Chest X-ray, AP view. Patient: 43 years old, sex M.
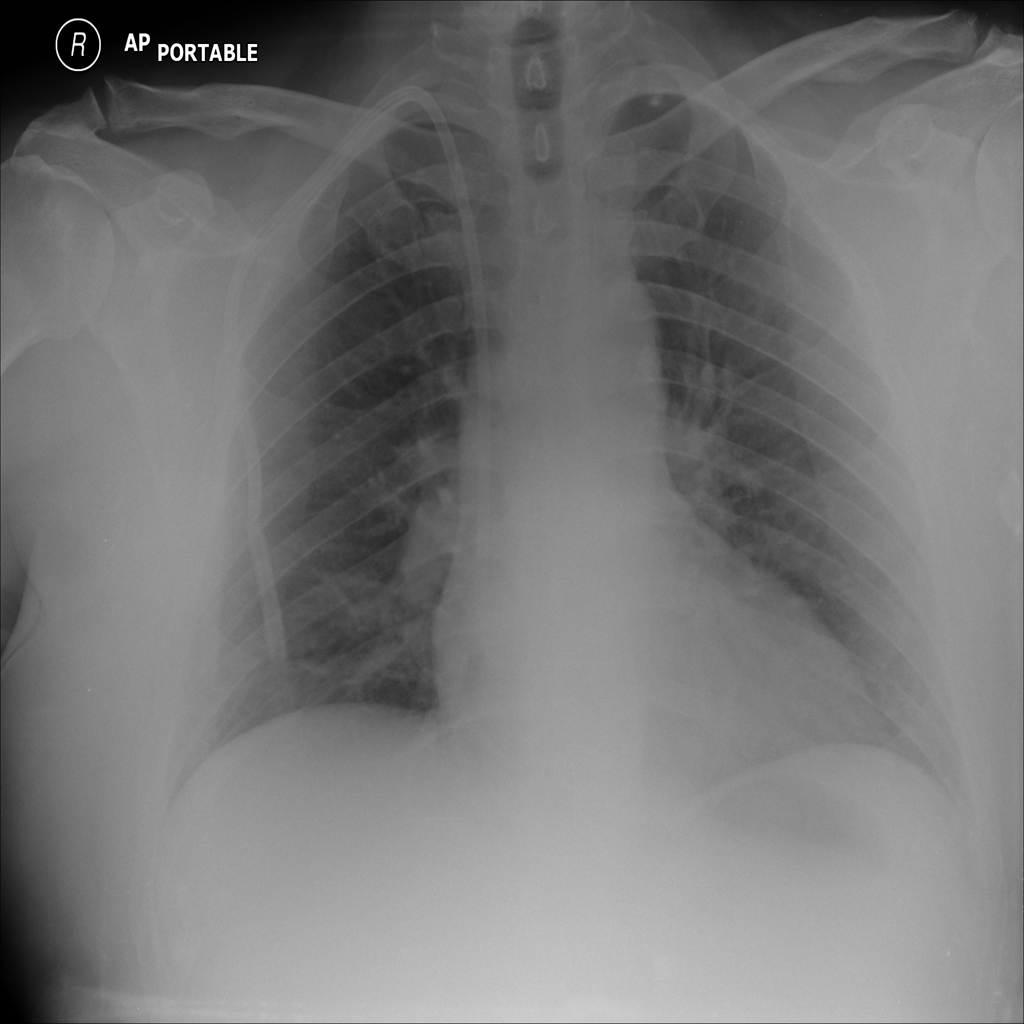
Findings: No Finding